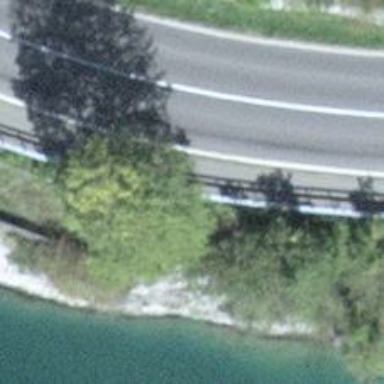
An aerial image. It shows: Guard rail as barrier.